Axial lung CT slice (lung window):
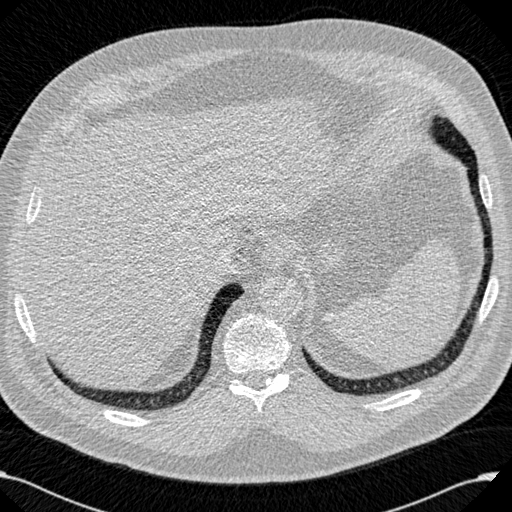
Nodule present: no